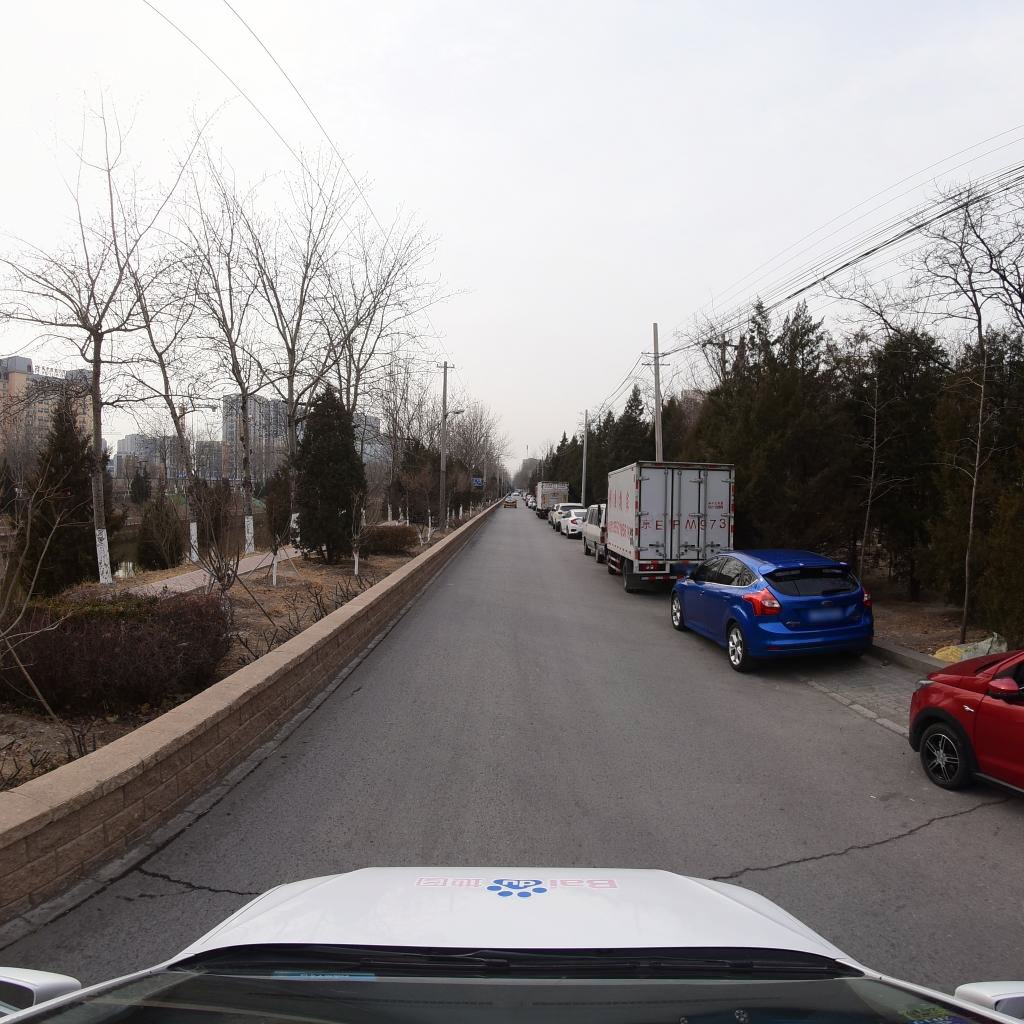
Region: Fengtai
Road damage annotations: transverse crack, transverse crack